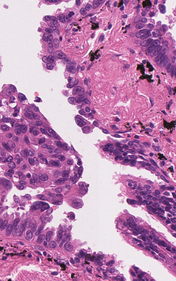
Tumor epithelial tissue: yes
Tumor-associated stroma tissue: yes
Normal tissue: no